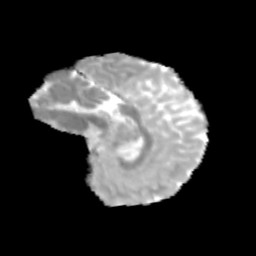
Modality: MD
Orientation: sagittal
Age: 11
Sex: female
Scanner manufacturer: siemens
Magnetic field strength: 3 T
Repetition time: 3.8 s
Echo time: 0.07 s